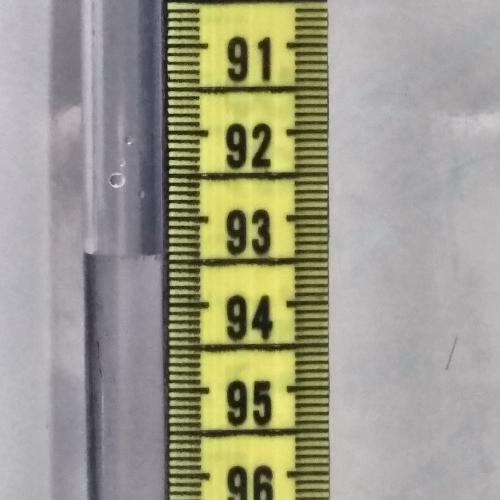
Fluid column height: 93.4 cm